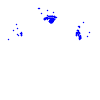
Particle: pion